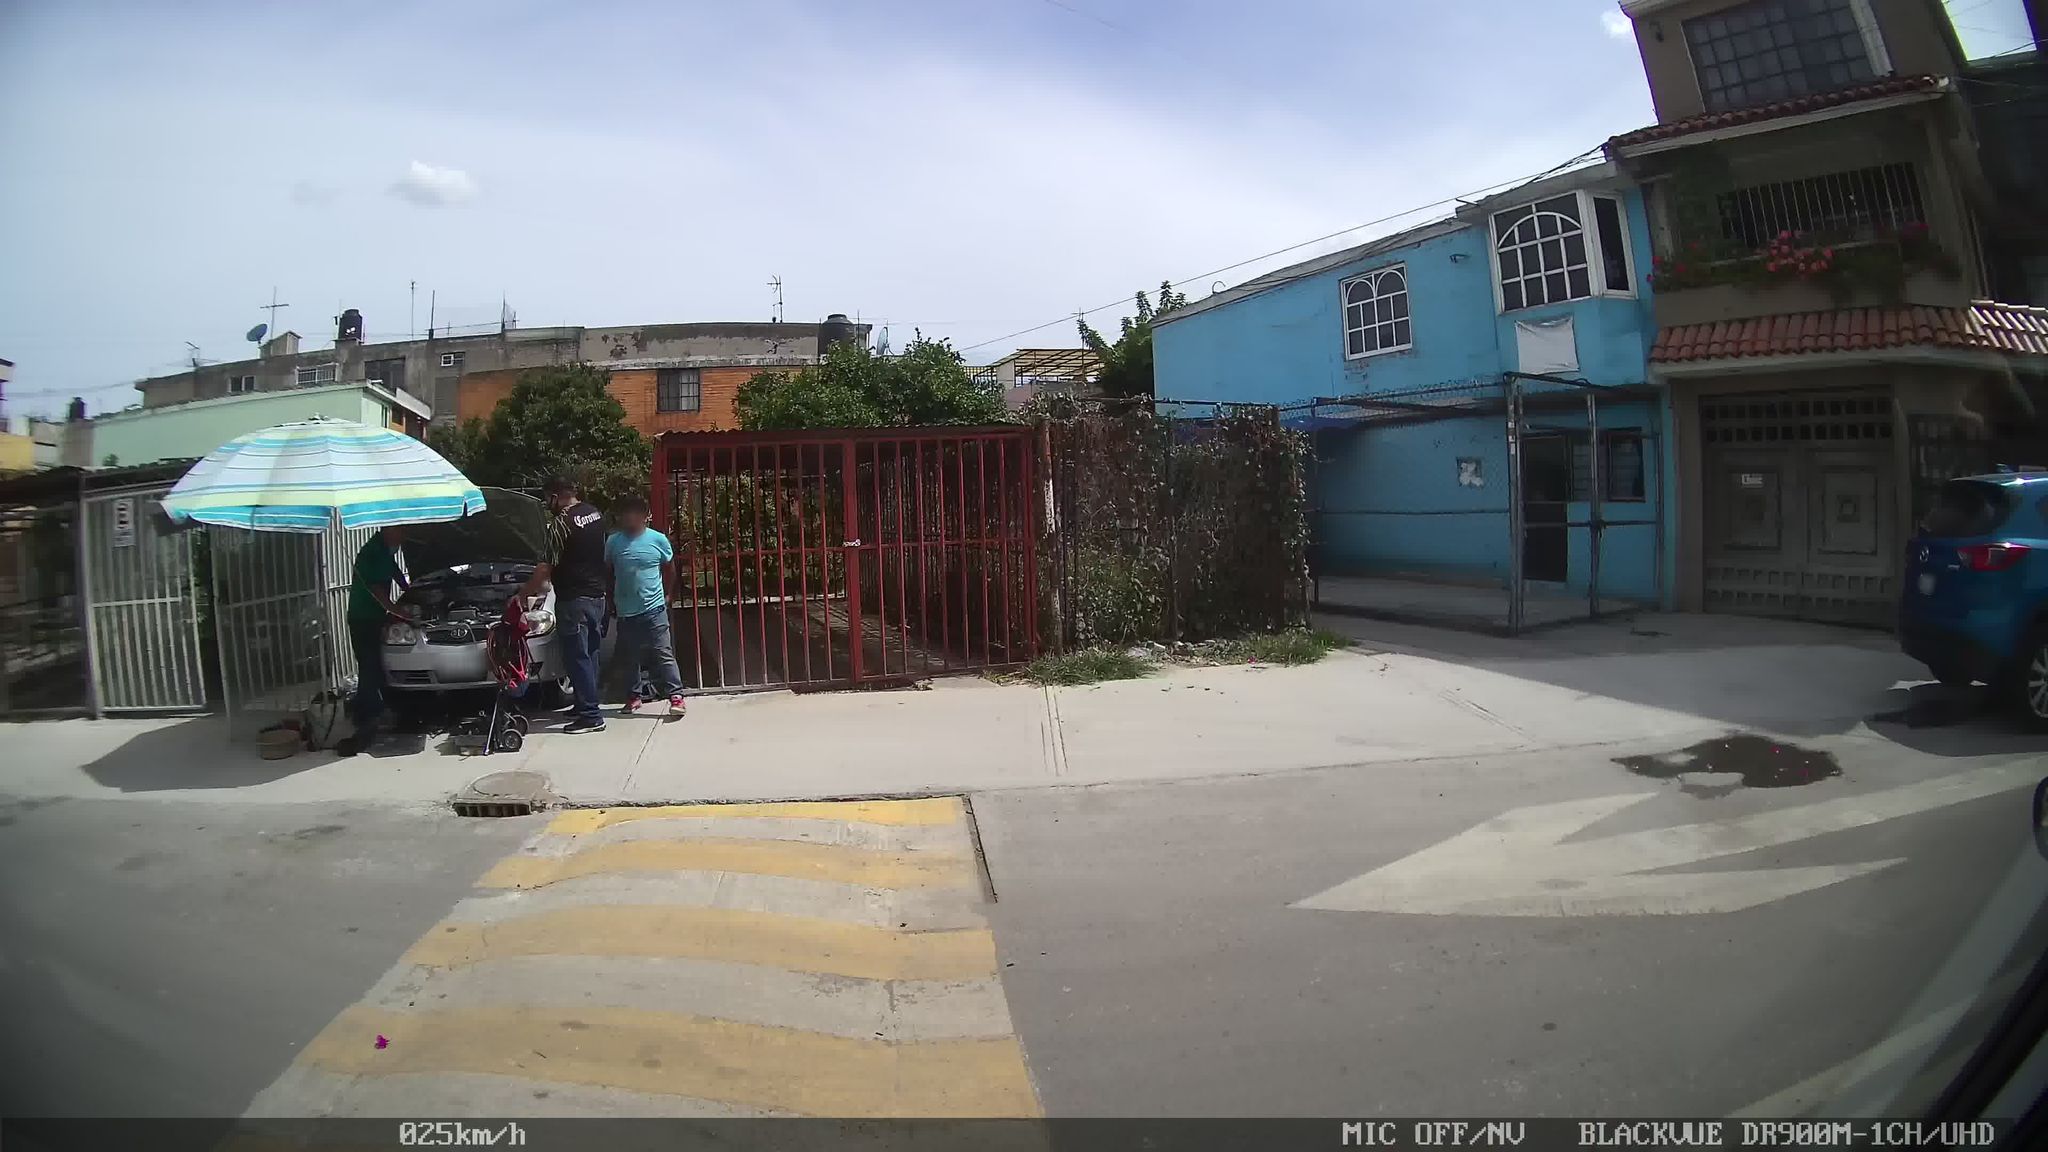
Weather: snowy
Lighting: day
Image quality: good
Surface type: driving surface
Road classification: residential
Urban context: urban centre
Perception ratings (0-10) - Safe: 2.82, Lively: 3.51, Beautiful: 3.4, Boring: 3.1, Depressing: 8.17, Wealthy: 2.68